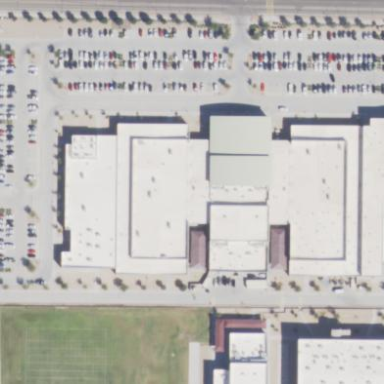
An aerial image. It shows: School building.